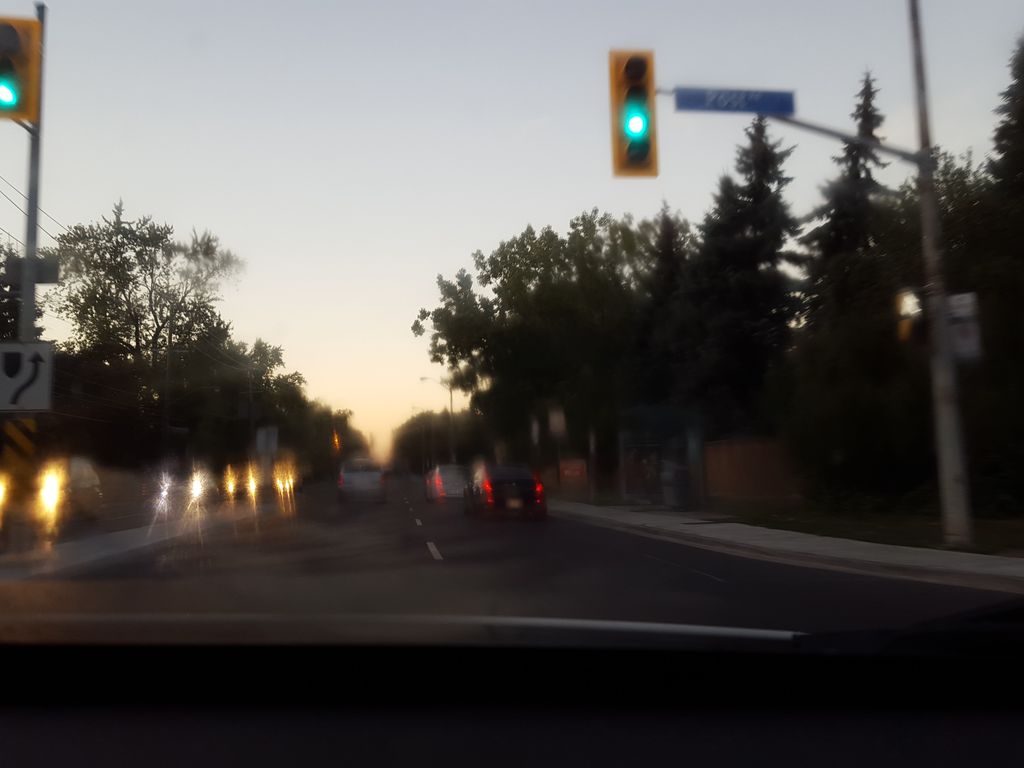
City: toronto